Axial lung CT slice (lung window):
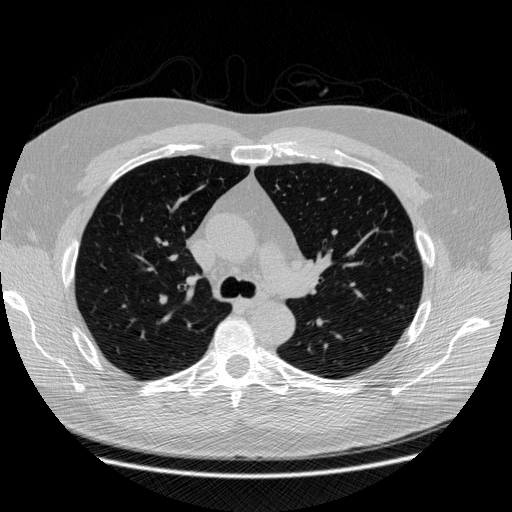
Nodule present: no